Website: macys
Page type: customer-info-address
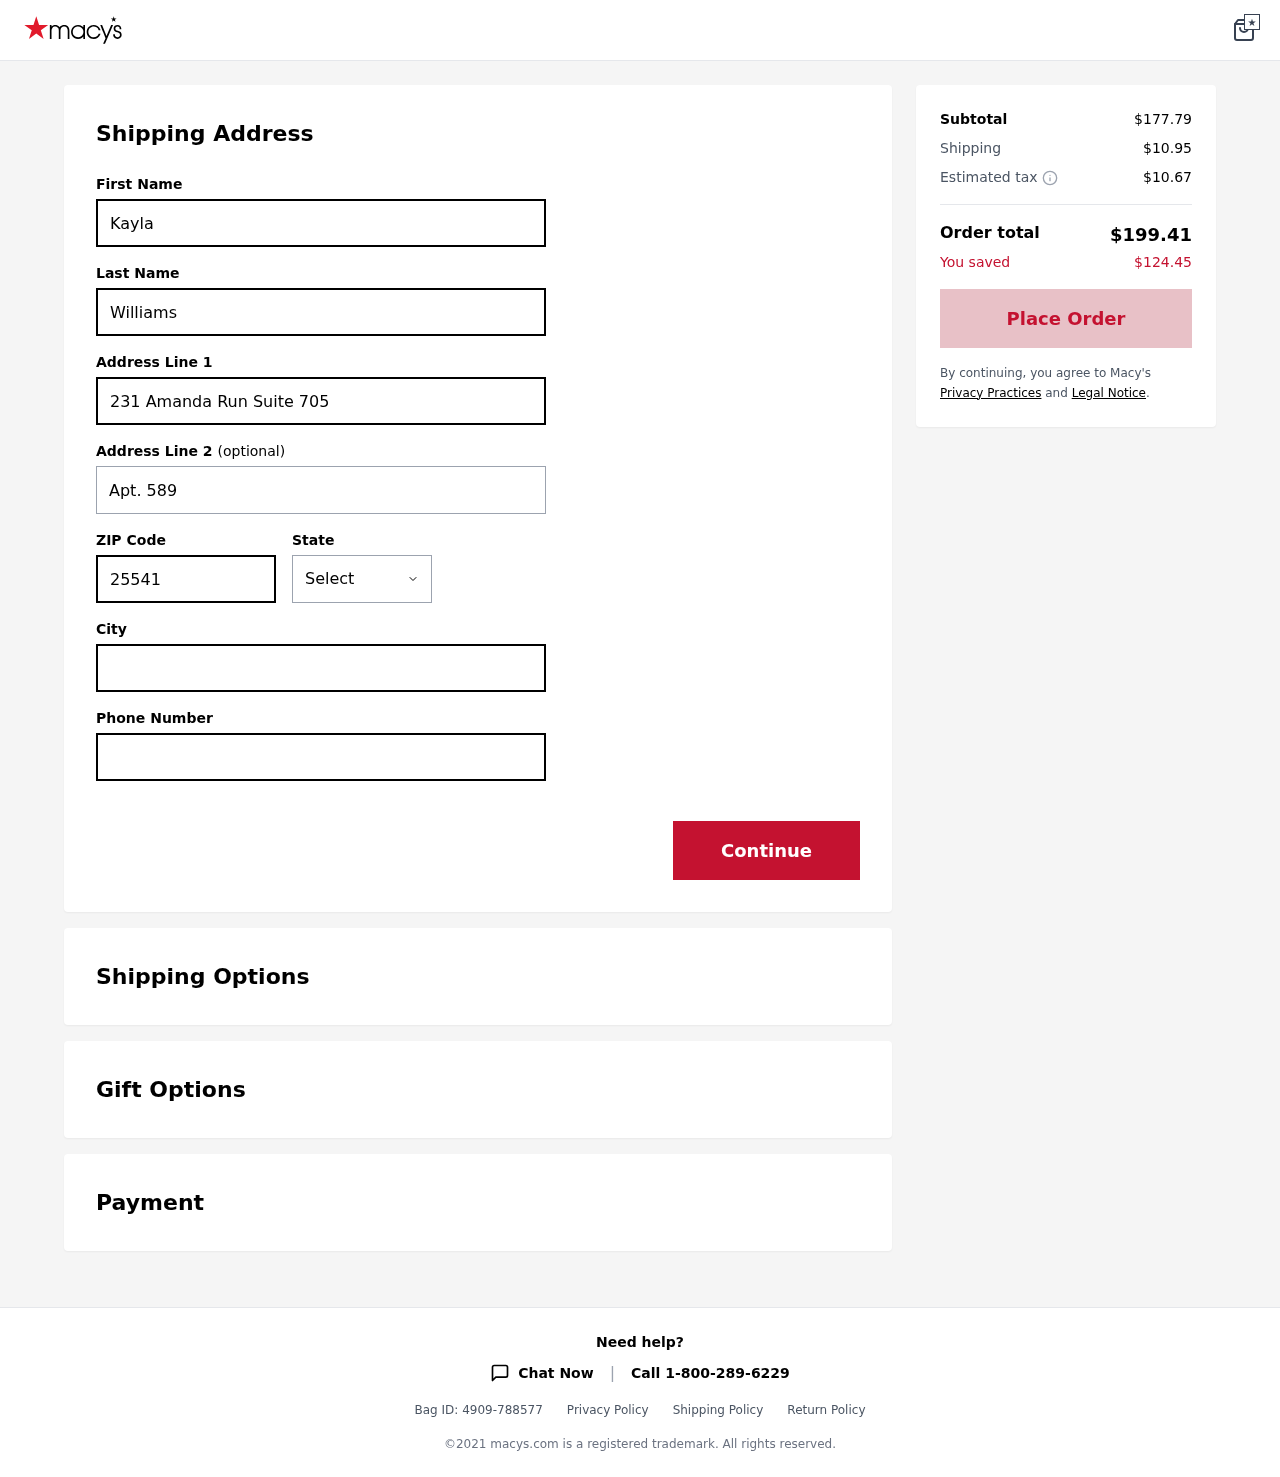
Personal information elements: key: PII_CITY
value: Floreschester
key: PII_FIRSTNAME
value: Kayla
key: PII_LASTNAME
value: Williams
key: PII_PHONE
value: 8306005890
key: PII_POSTCODE
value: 25541
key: PII_STATE
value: DC
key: PII_STREET
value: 231 Amanda Run Suite 705
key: PII_STREET2
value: Apt. 589
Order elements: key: ORDER_SUBTOTAL
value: $177.79
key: ORDER_SHIPPING_COST
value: $10.95
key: ORDER_TAX
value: $10.67
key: ORDER_TOTAL
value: $199.41
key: ORDER_SAVINGS
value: $124.45